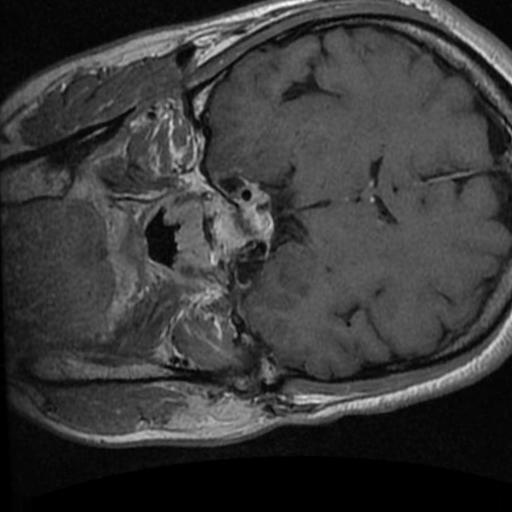
Label: brain_tumor